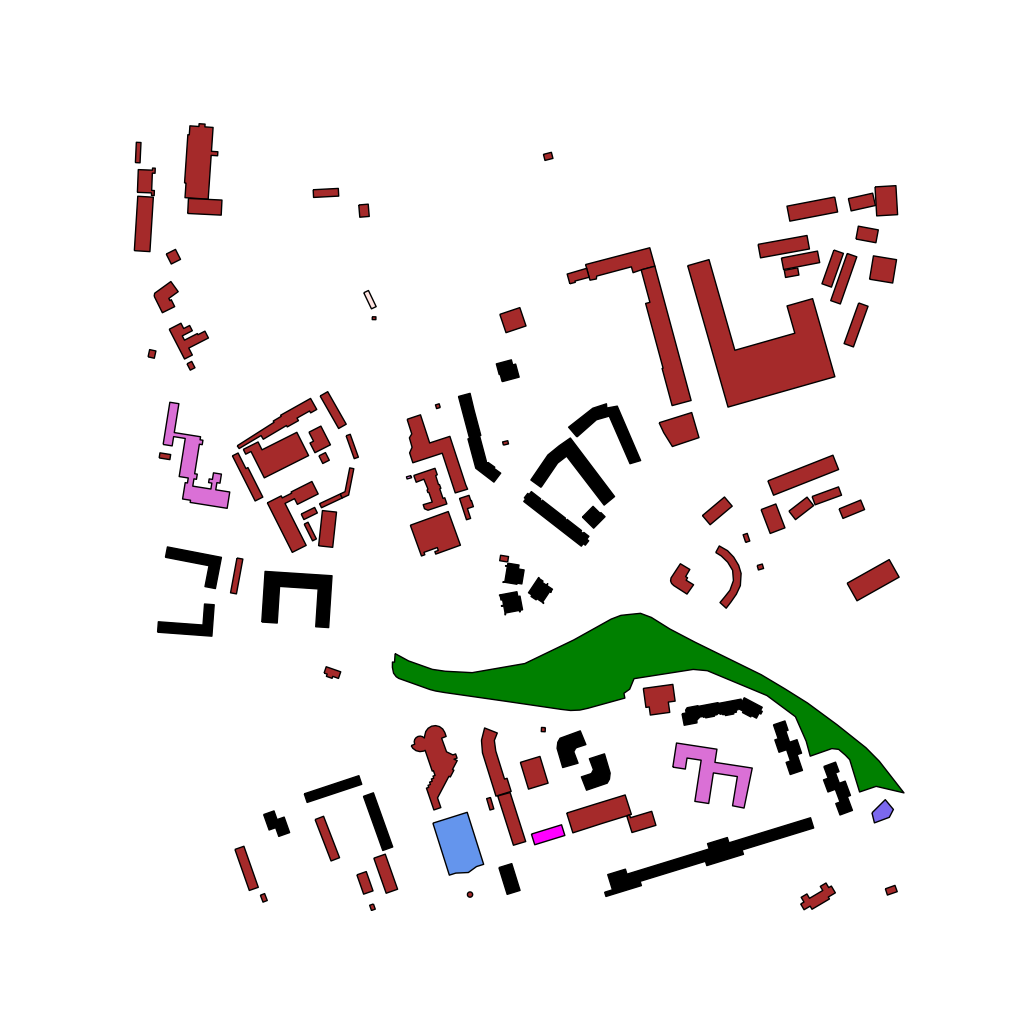
Tags: overhead vector_map, business, industrial, recreation, residential, special, modern, soviet, high_rise, individual_rise, low_rise, medium_rise, density_1, Building, Cafe, College, Facility, Gas, Park, Police, Resto, Theater, 1.0 km²